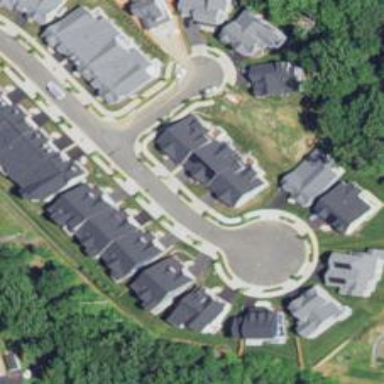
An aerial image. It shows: Condominium in residential area.